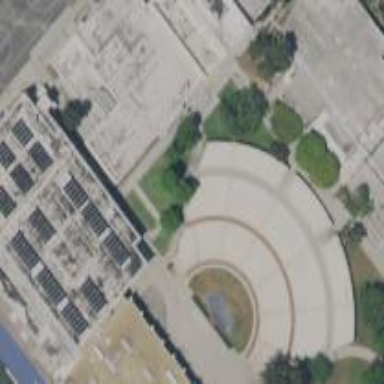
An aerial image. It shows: Theatre.